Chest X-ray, PA view. Patient: 72 years old, sex M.
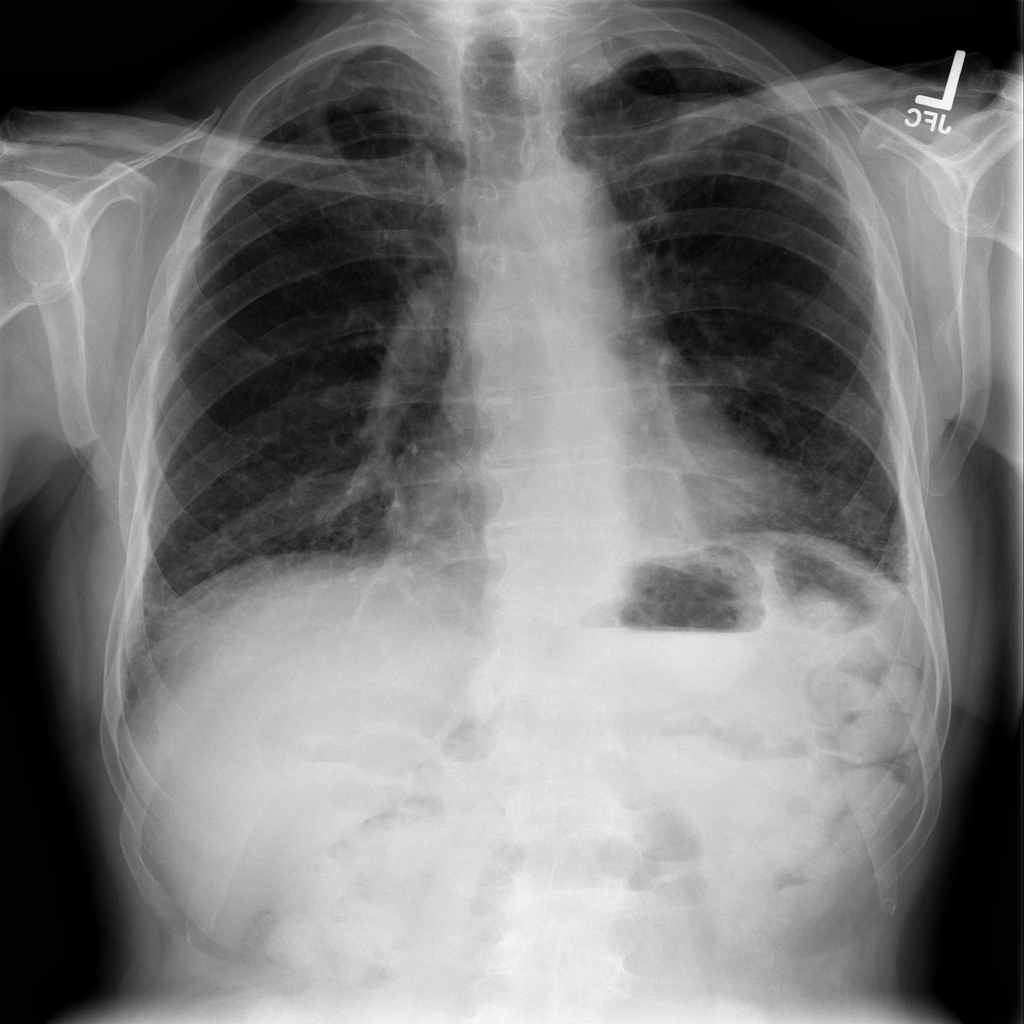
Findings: Fibrosis